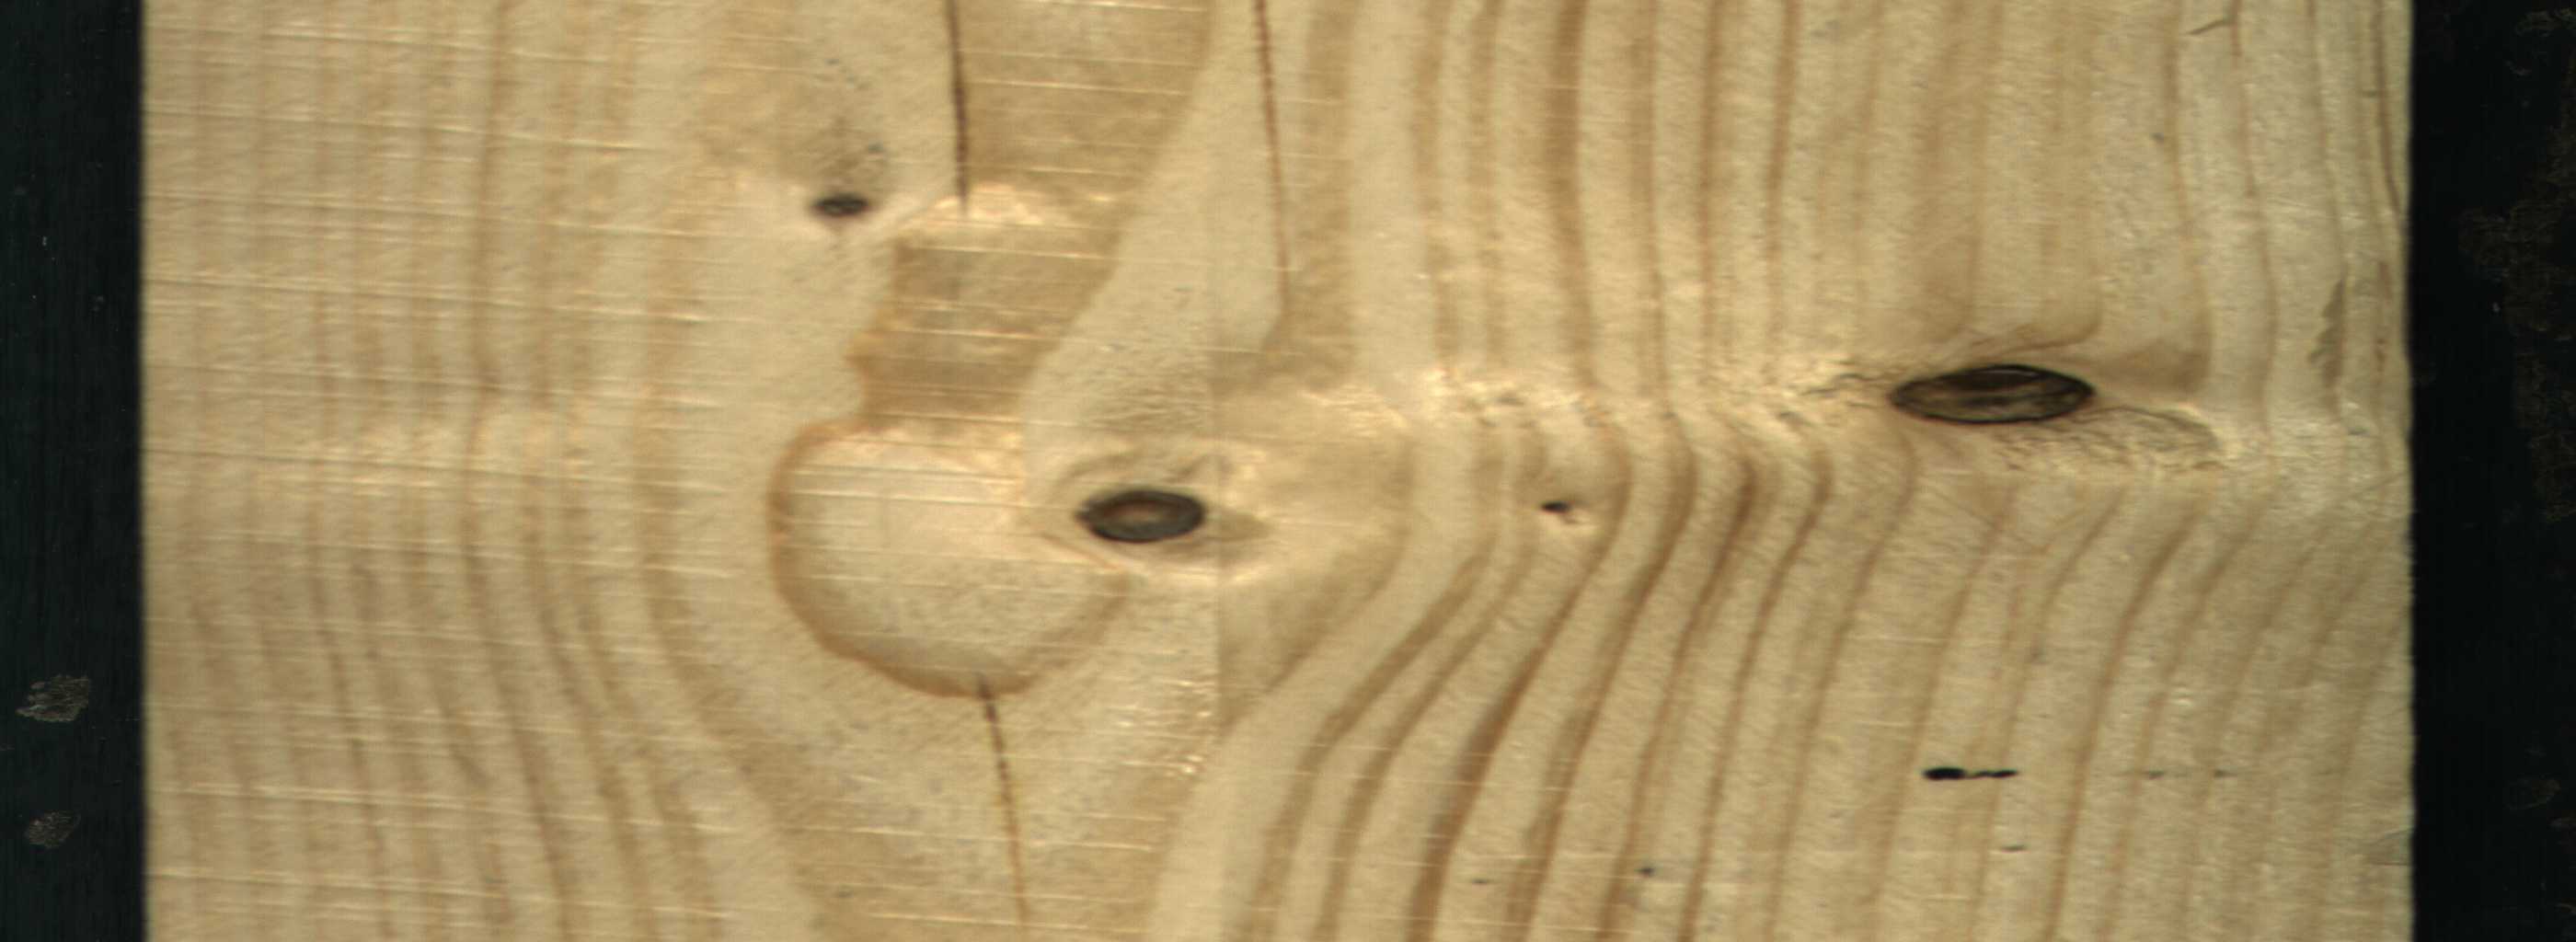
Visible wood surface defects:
resin
resin
resin
Dead_Knot
Dead_Knot
Dead_Knot
Dead_Knot